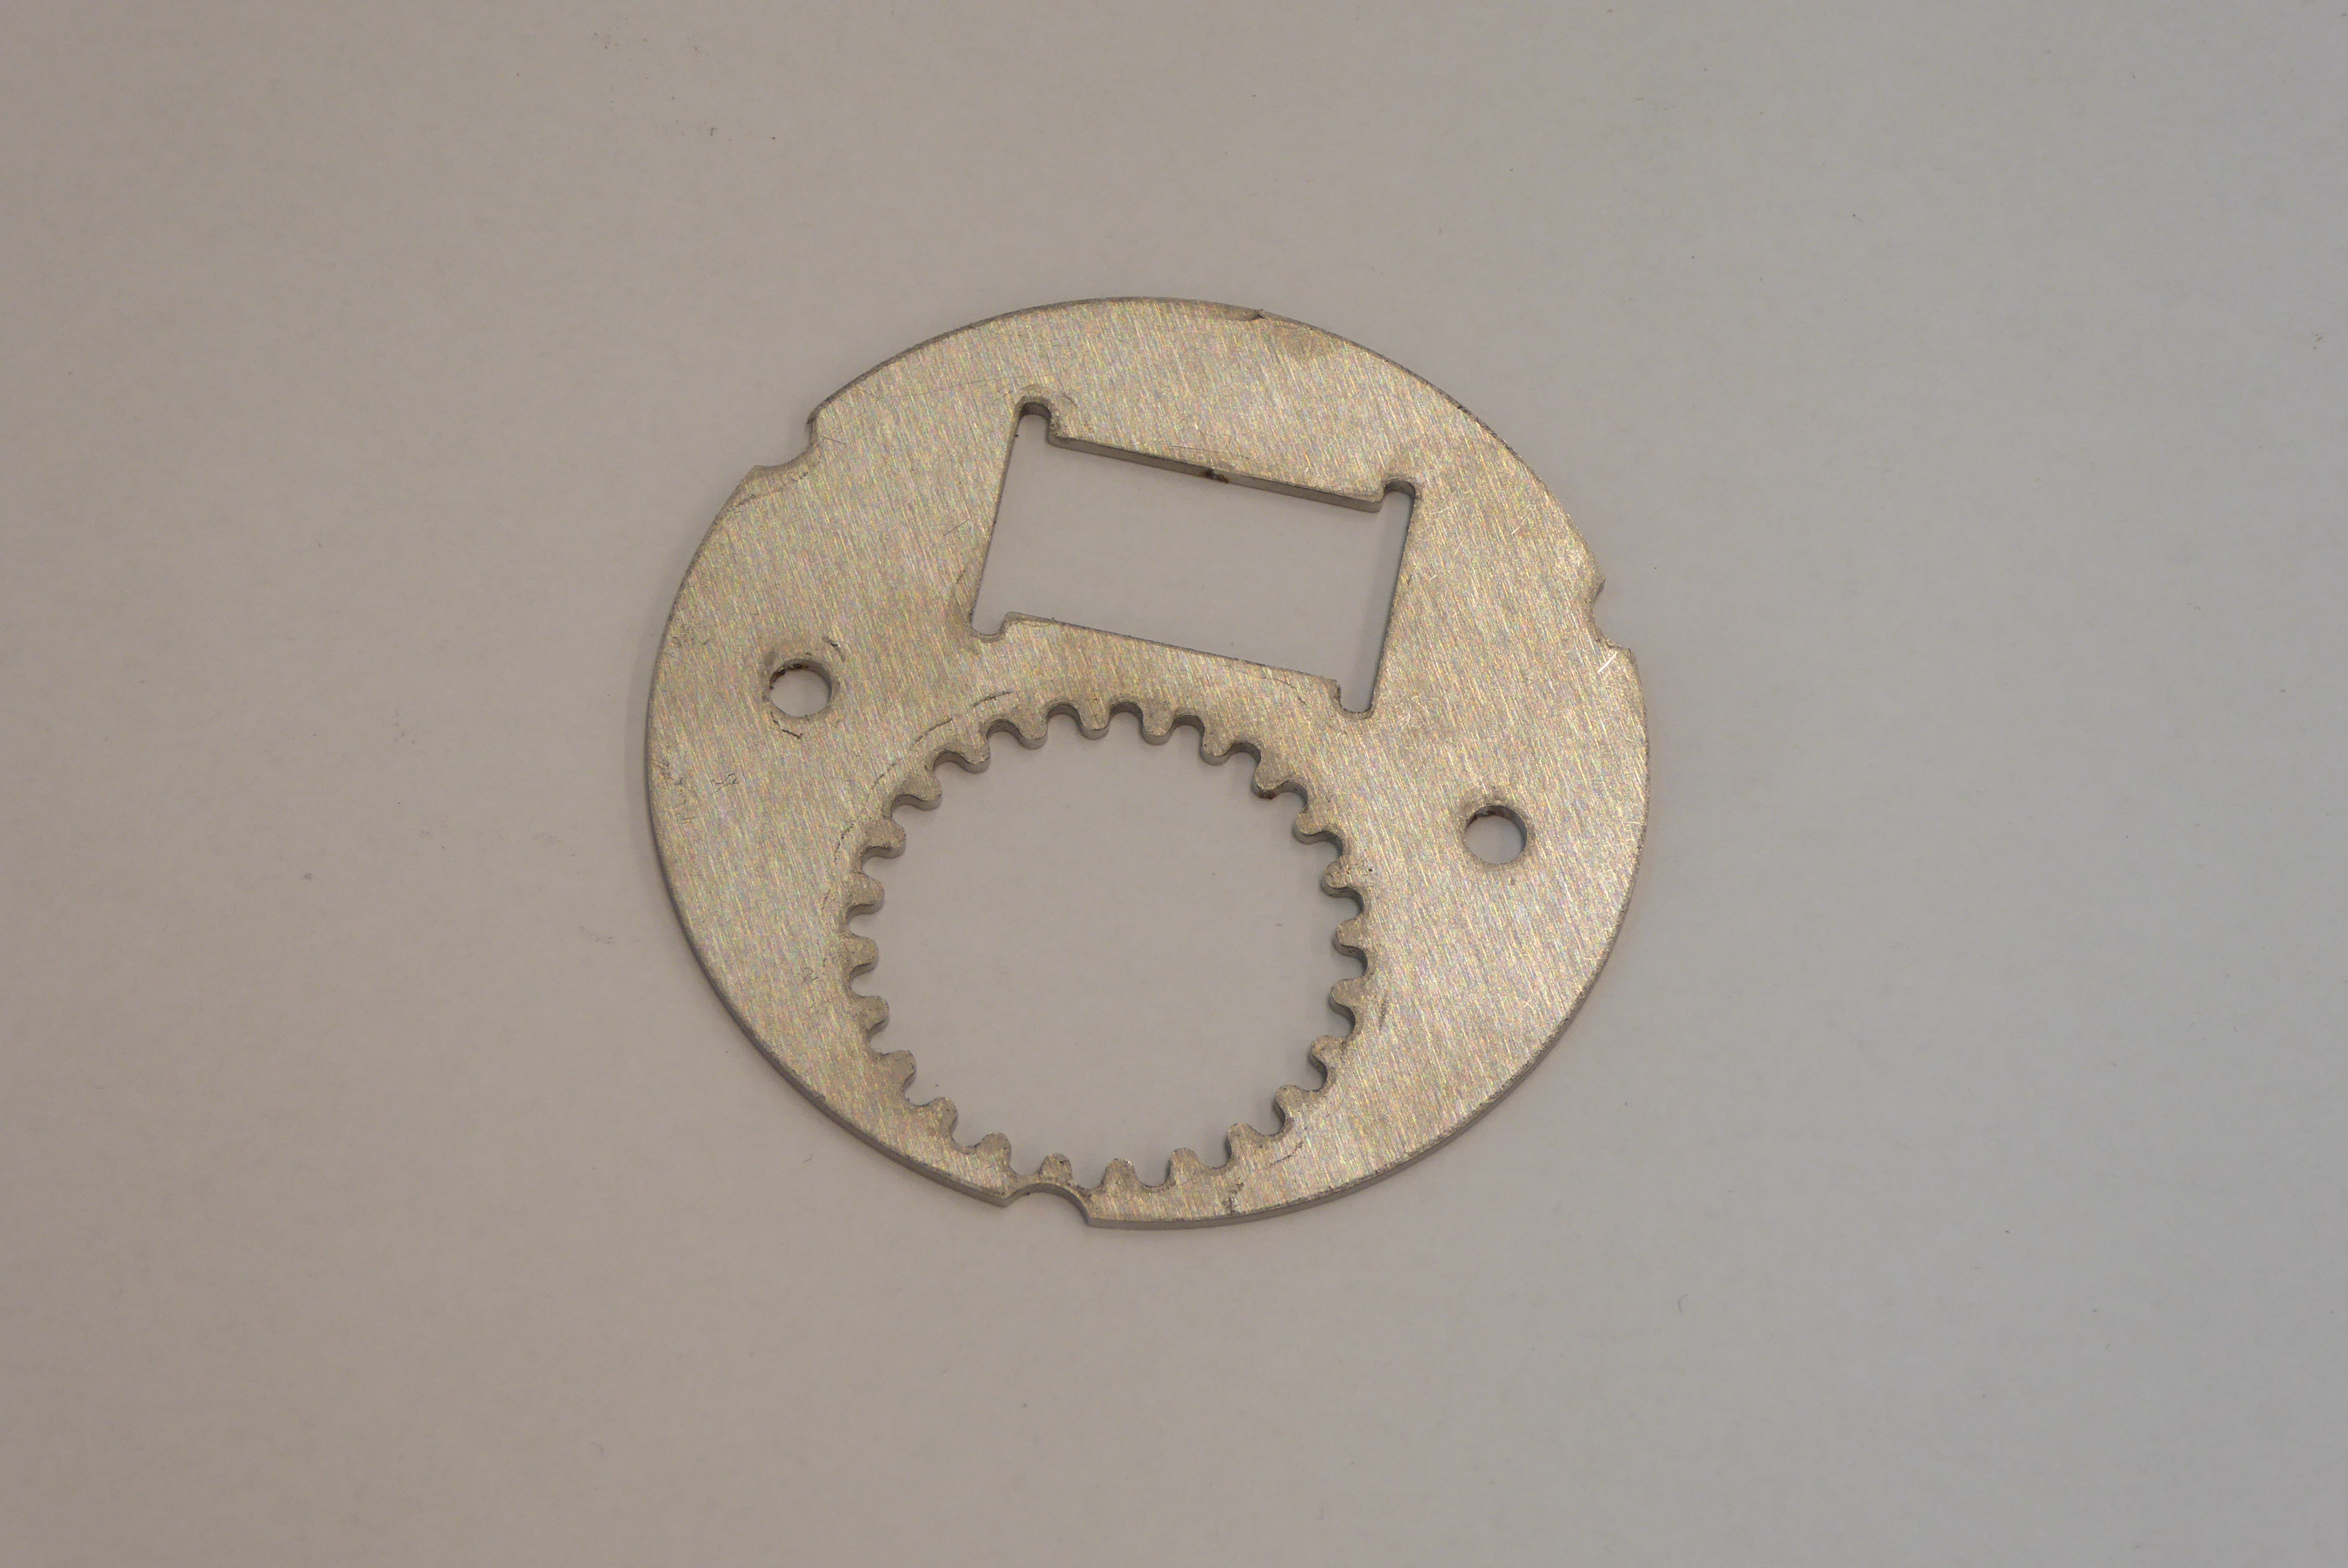
Label: Bottle Opener - Inlay